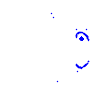
Particle: electron